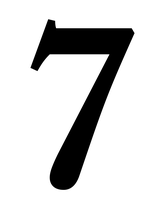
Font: LibreCaslonText_SemiBold